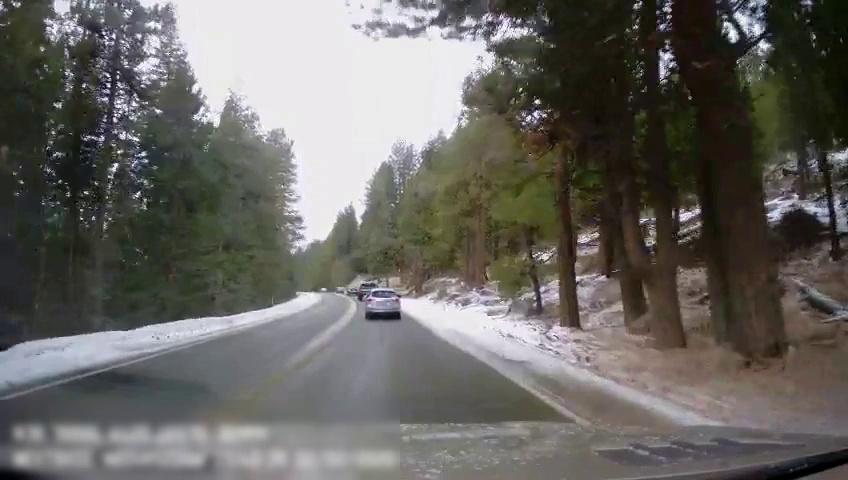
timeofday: Day
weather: Snowy
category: Drivable Space
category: Vehicles | Car
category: Vehicles | Truck
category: Vehicles | SUV
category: Lanes | Current Lane
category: Lanes | Opposite Lane